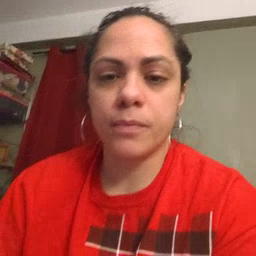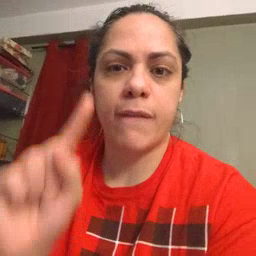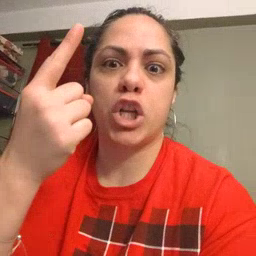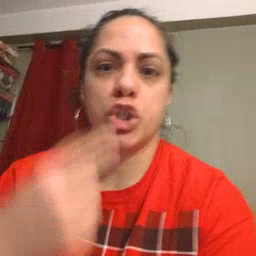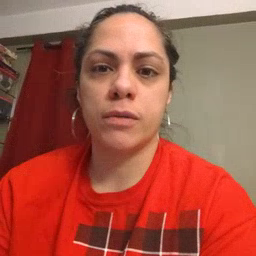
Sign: first